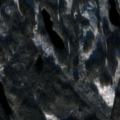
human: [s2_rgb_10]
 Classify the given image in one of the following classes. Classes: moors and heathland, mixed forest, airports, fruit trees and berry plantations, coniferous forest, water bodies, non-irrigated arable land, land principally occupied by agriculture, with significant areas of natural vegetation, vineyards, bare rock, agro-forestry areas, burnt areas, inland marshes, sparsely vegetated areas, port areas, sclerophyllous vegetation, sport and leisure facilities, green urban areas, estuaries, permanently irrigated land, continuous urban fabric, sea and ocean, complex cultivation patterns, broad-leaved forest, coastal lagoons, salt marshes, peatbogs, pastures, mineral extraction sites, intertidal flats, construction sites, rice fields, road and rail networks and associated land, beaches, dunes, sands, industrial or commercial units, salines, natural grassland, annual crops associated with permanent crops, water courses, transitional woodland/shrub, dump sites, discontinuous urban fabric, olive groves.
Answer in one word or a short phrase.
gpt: coniferous forest, mixed forest, transitional woodland/shrub